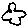
Label: cloud